Question: How to make the lower UIView be pinned to the upper UIView in the UIScrollView if other UIView with the hidden option?

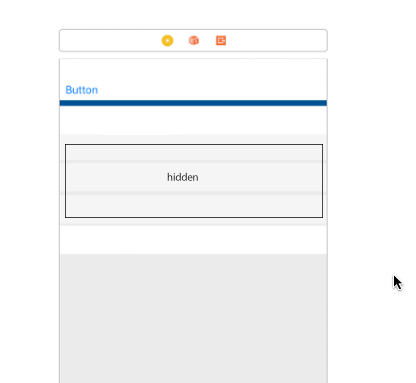
Answer: Drag the hidden one height constraint as IBOutlet and change it's constant like that
'''
self.hiddenViewHCon.constant = 0
self.view.layoutIfNeeded()
'''
and the lower view will be pinned to the top , also don't forget to set this
'''
self.hiddenView.clipsToBounds = true
'''